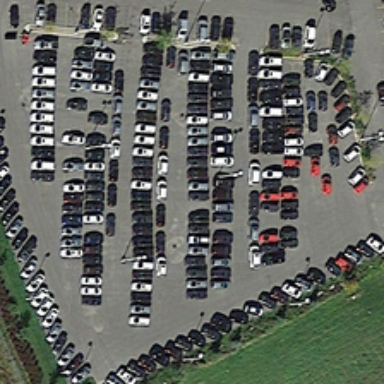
Many green plants are planted around the parking lot .